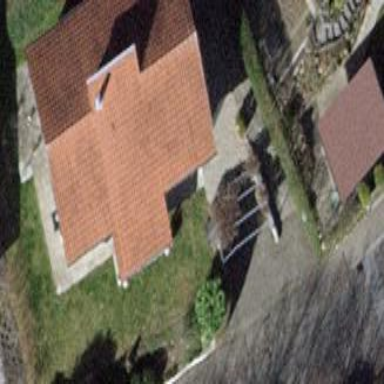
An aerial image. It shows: Detached building with gabled roof.